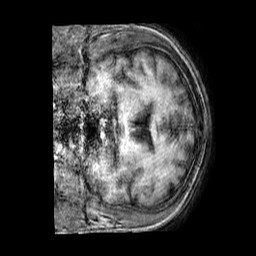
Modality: T1w
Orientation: coronal
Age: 50
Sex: male
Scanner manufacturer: philips
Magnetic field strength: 3 T
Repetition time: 0.006791 s
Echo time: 0.003087 s